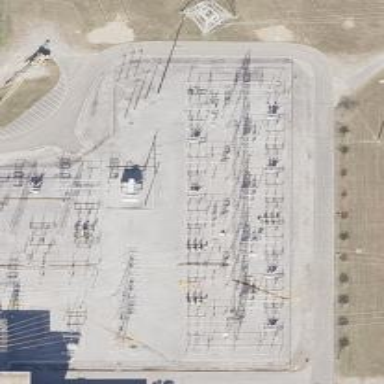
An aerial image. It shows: Switch used for power control.